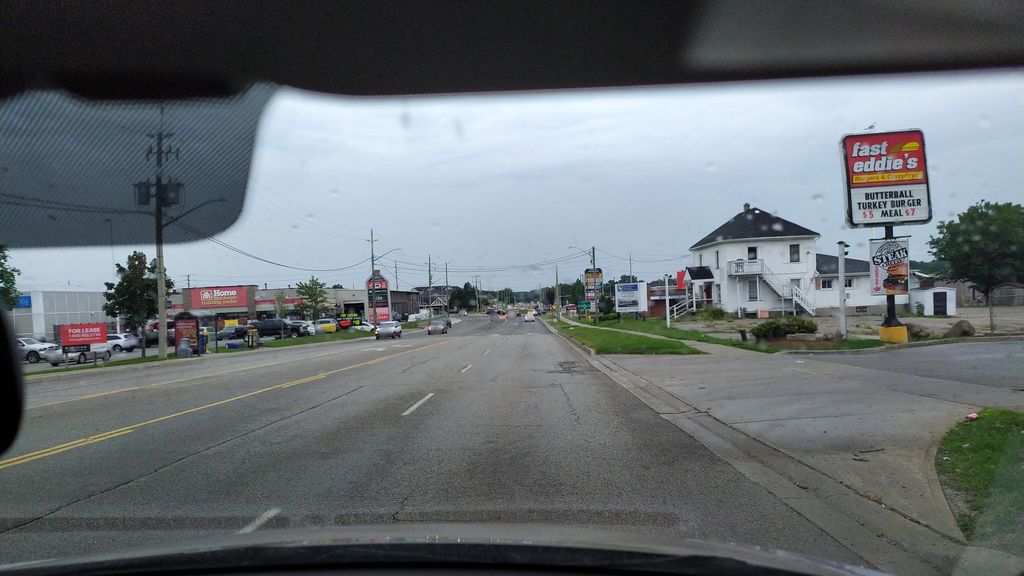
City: kitchener-waterloo